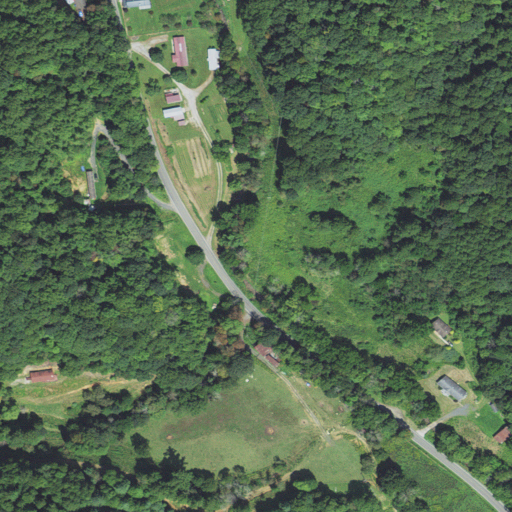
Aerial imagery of valley in North Carolina named Hill Hollow containing deciduous forest, pasture, open development, and mixed forest